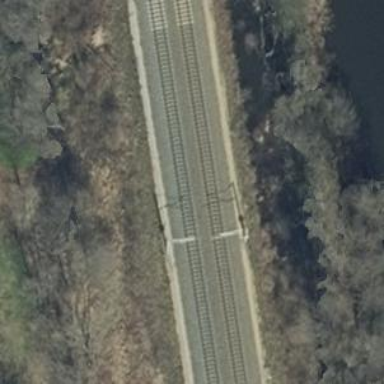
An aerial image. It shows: Milestone along the railway with catenary mast.